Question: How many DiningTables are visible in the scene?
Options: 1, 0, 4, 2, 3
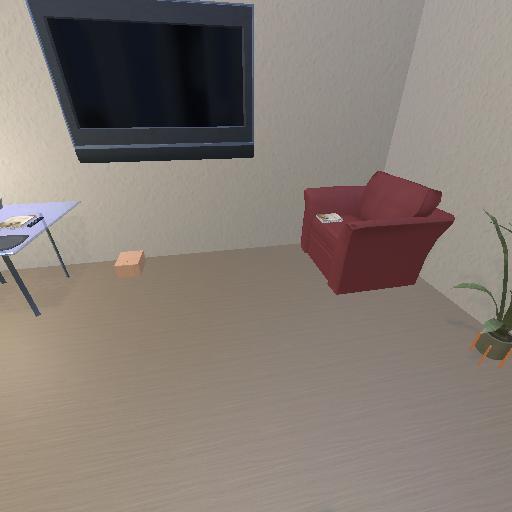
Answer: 1